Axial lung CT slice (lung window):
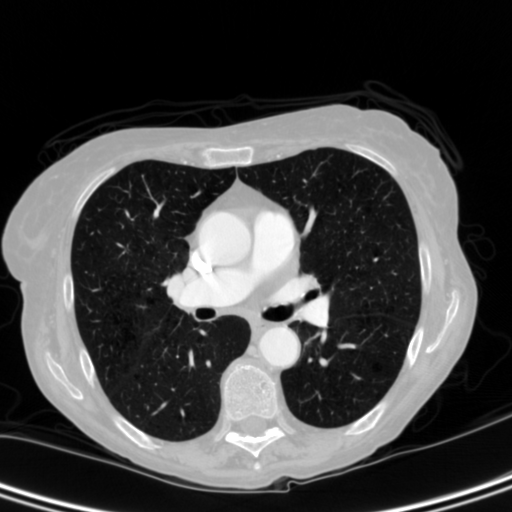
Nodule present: no